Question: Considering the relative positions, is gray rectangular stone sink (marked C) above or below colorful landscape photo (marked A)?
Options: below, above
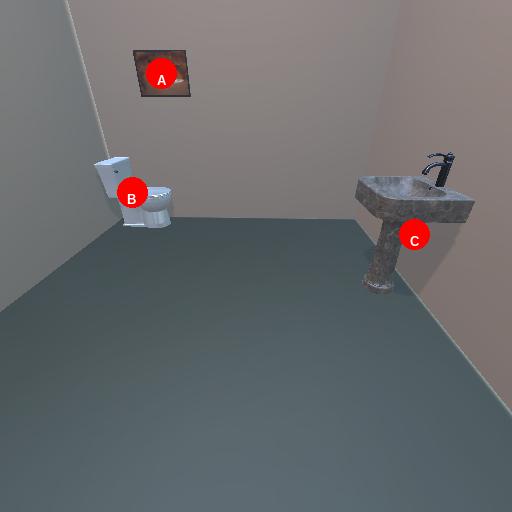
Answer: below